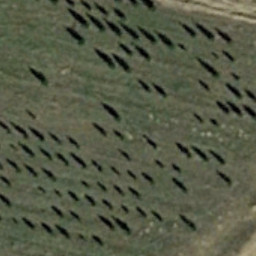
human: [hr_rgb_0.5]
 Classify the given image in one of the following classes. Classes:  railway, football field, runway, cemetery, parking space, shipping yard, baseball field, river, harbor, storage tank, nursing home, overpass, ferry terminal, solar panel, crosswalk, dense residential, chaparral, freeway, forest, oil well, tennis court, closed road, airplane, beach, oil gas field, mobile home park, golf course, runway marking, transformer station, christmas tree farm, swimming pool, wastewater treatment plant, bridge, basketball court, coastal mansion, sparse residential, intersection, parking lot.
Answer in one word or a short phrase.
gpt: christmas tree farm